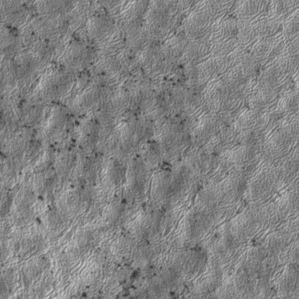
Label: frost